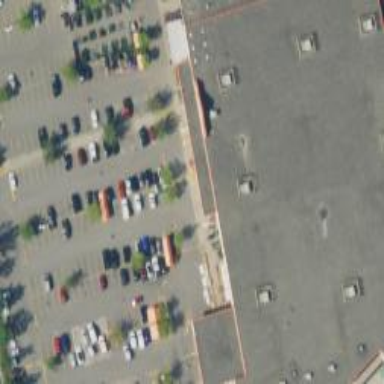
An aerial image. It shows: Trolley bay.